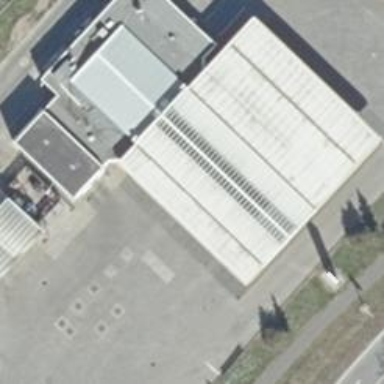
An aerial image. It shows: Fuel station.